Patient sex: F
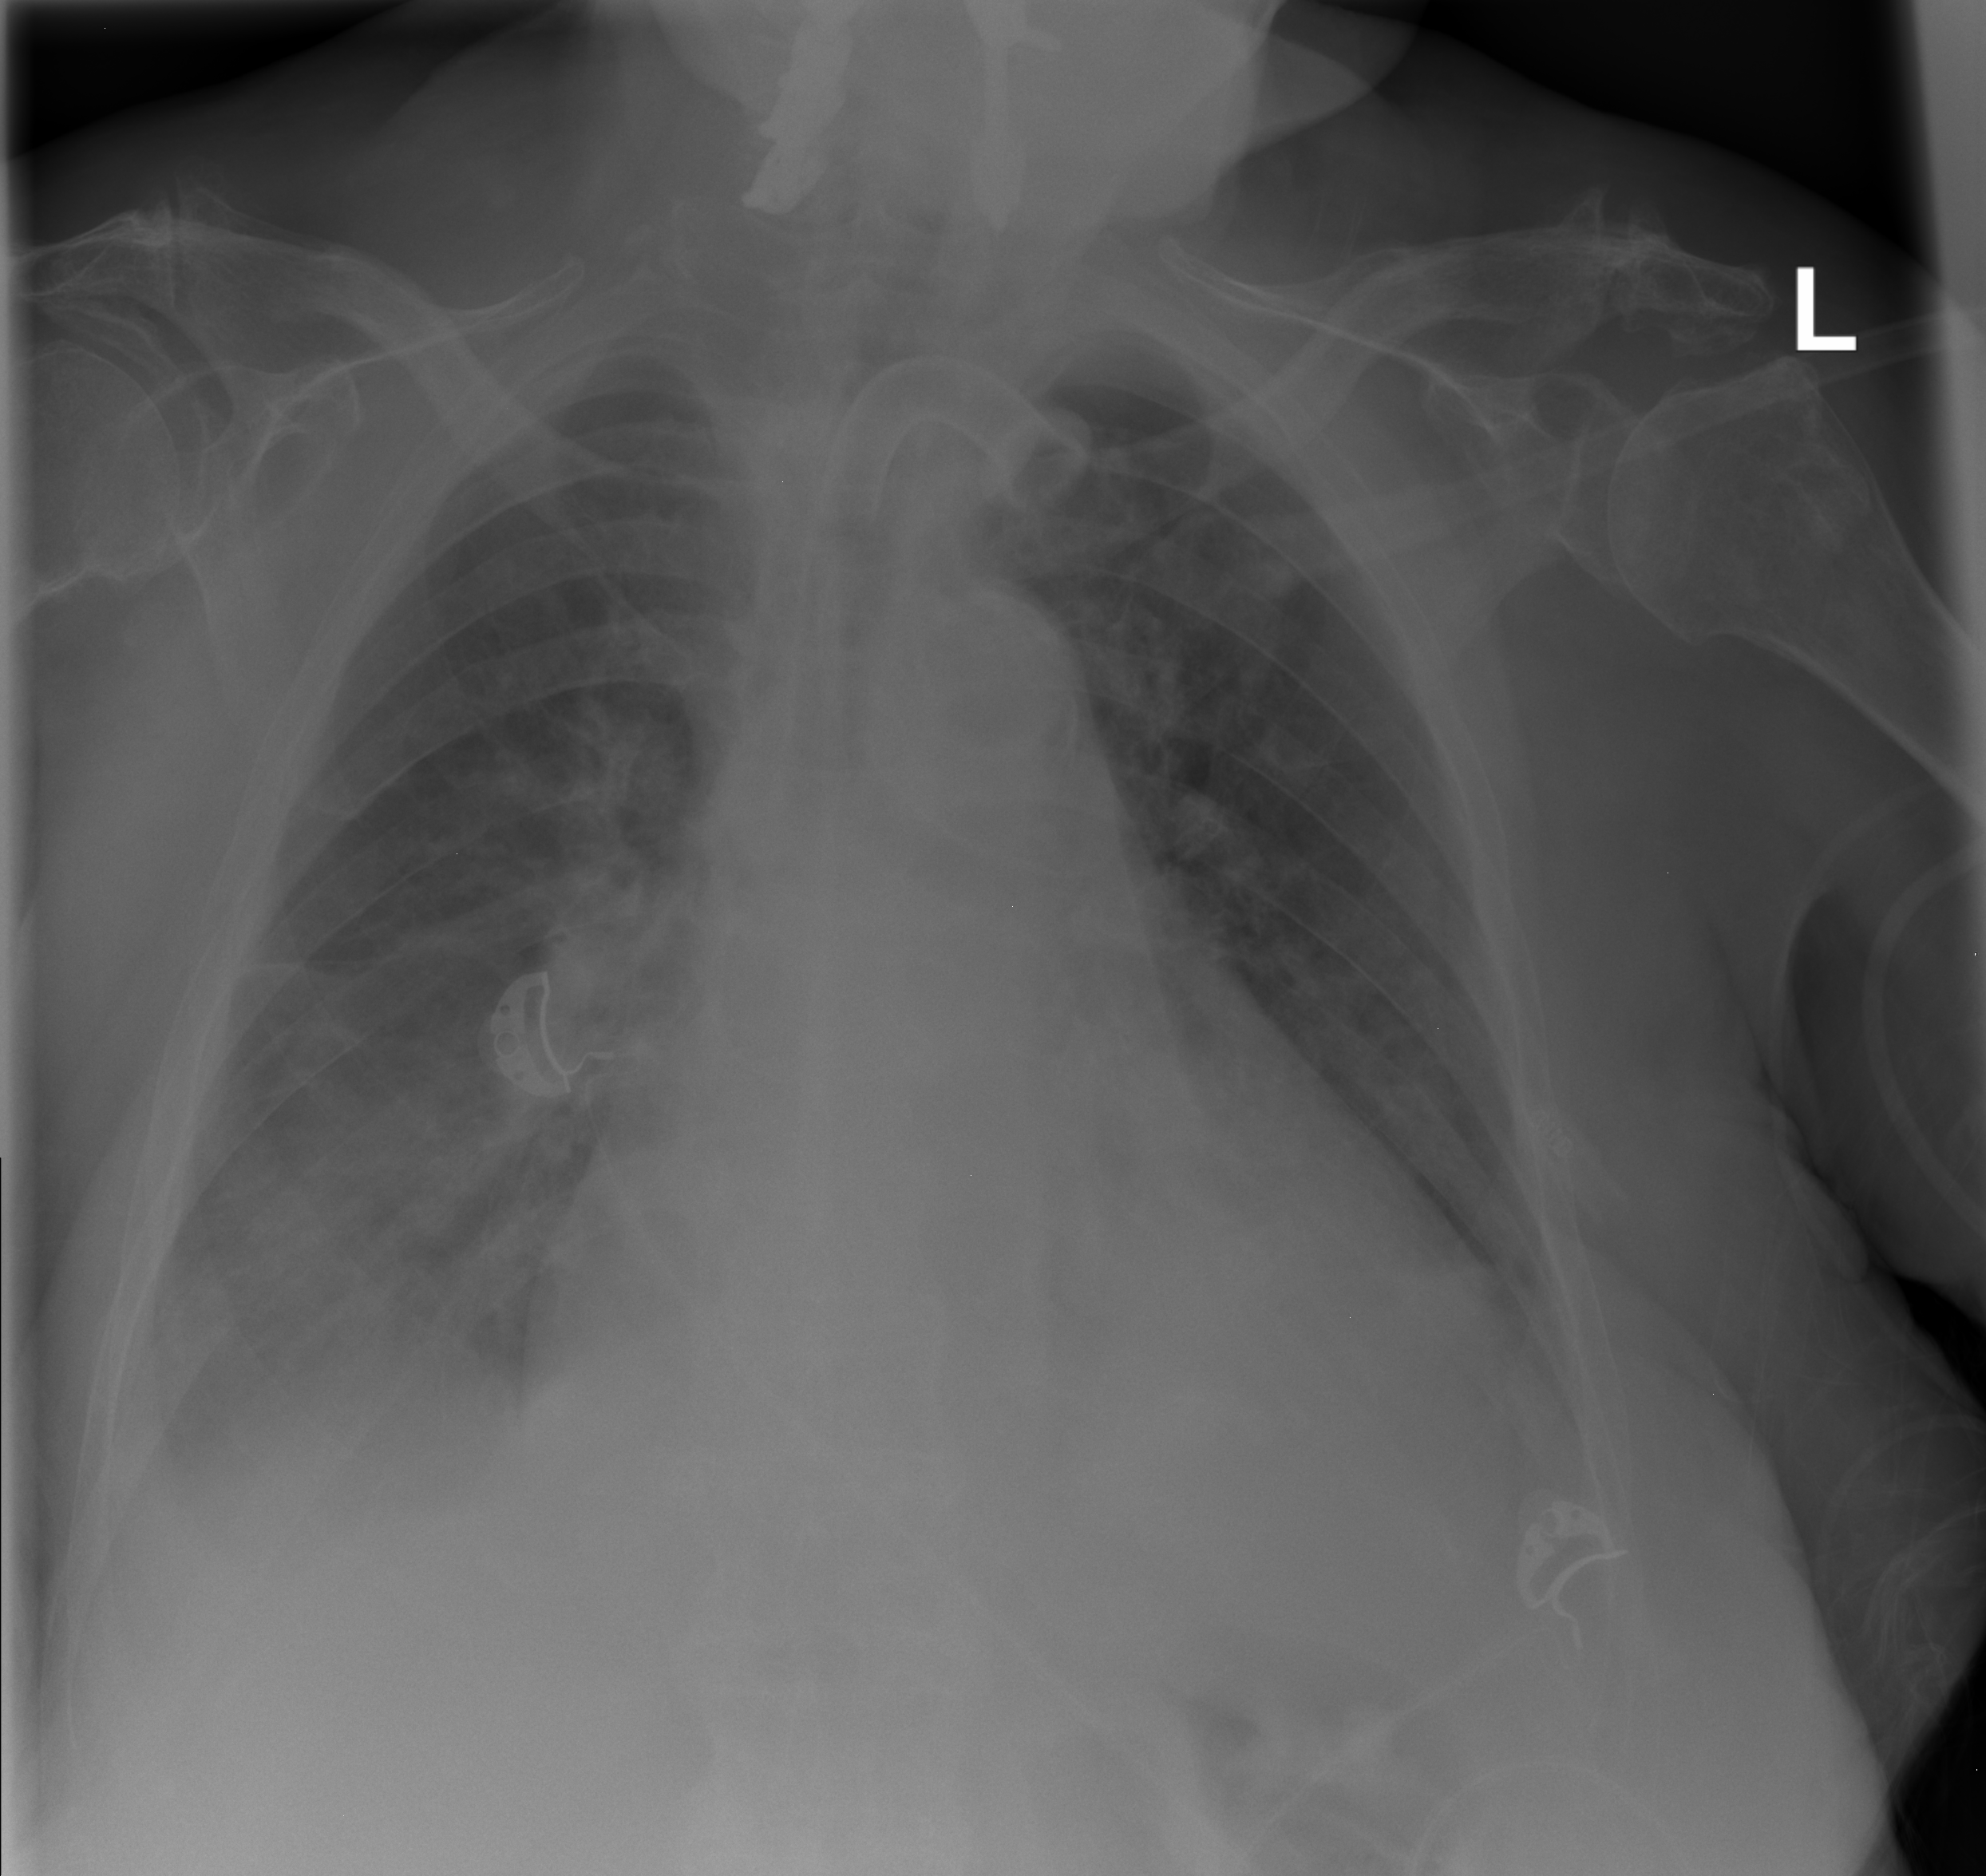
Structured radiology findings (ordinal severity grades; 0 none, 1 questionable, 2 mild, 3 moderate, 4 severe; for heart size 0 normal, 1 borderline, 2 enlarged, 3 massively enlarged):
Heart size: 3
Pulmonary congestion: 0
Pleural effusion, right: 2
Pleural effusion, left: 2
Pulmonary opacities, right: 2
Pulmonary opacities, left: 0
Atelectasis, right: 0
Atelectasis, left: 0